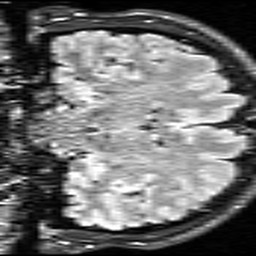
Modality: FLAIR
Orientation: coronal
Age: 29
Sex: male
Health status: healthy
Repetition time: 12 s
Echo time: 0.095 s